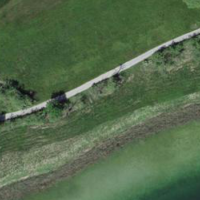
EUNIS habitat code: 16
Species observed at this site:
Rhamnus cathartica
Aythya fuligula
Colchicum autumnale
Lysimachia vulgaris